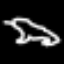
Label: frog